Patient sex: F
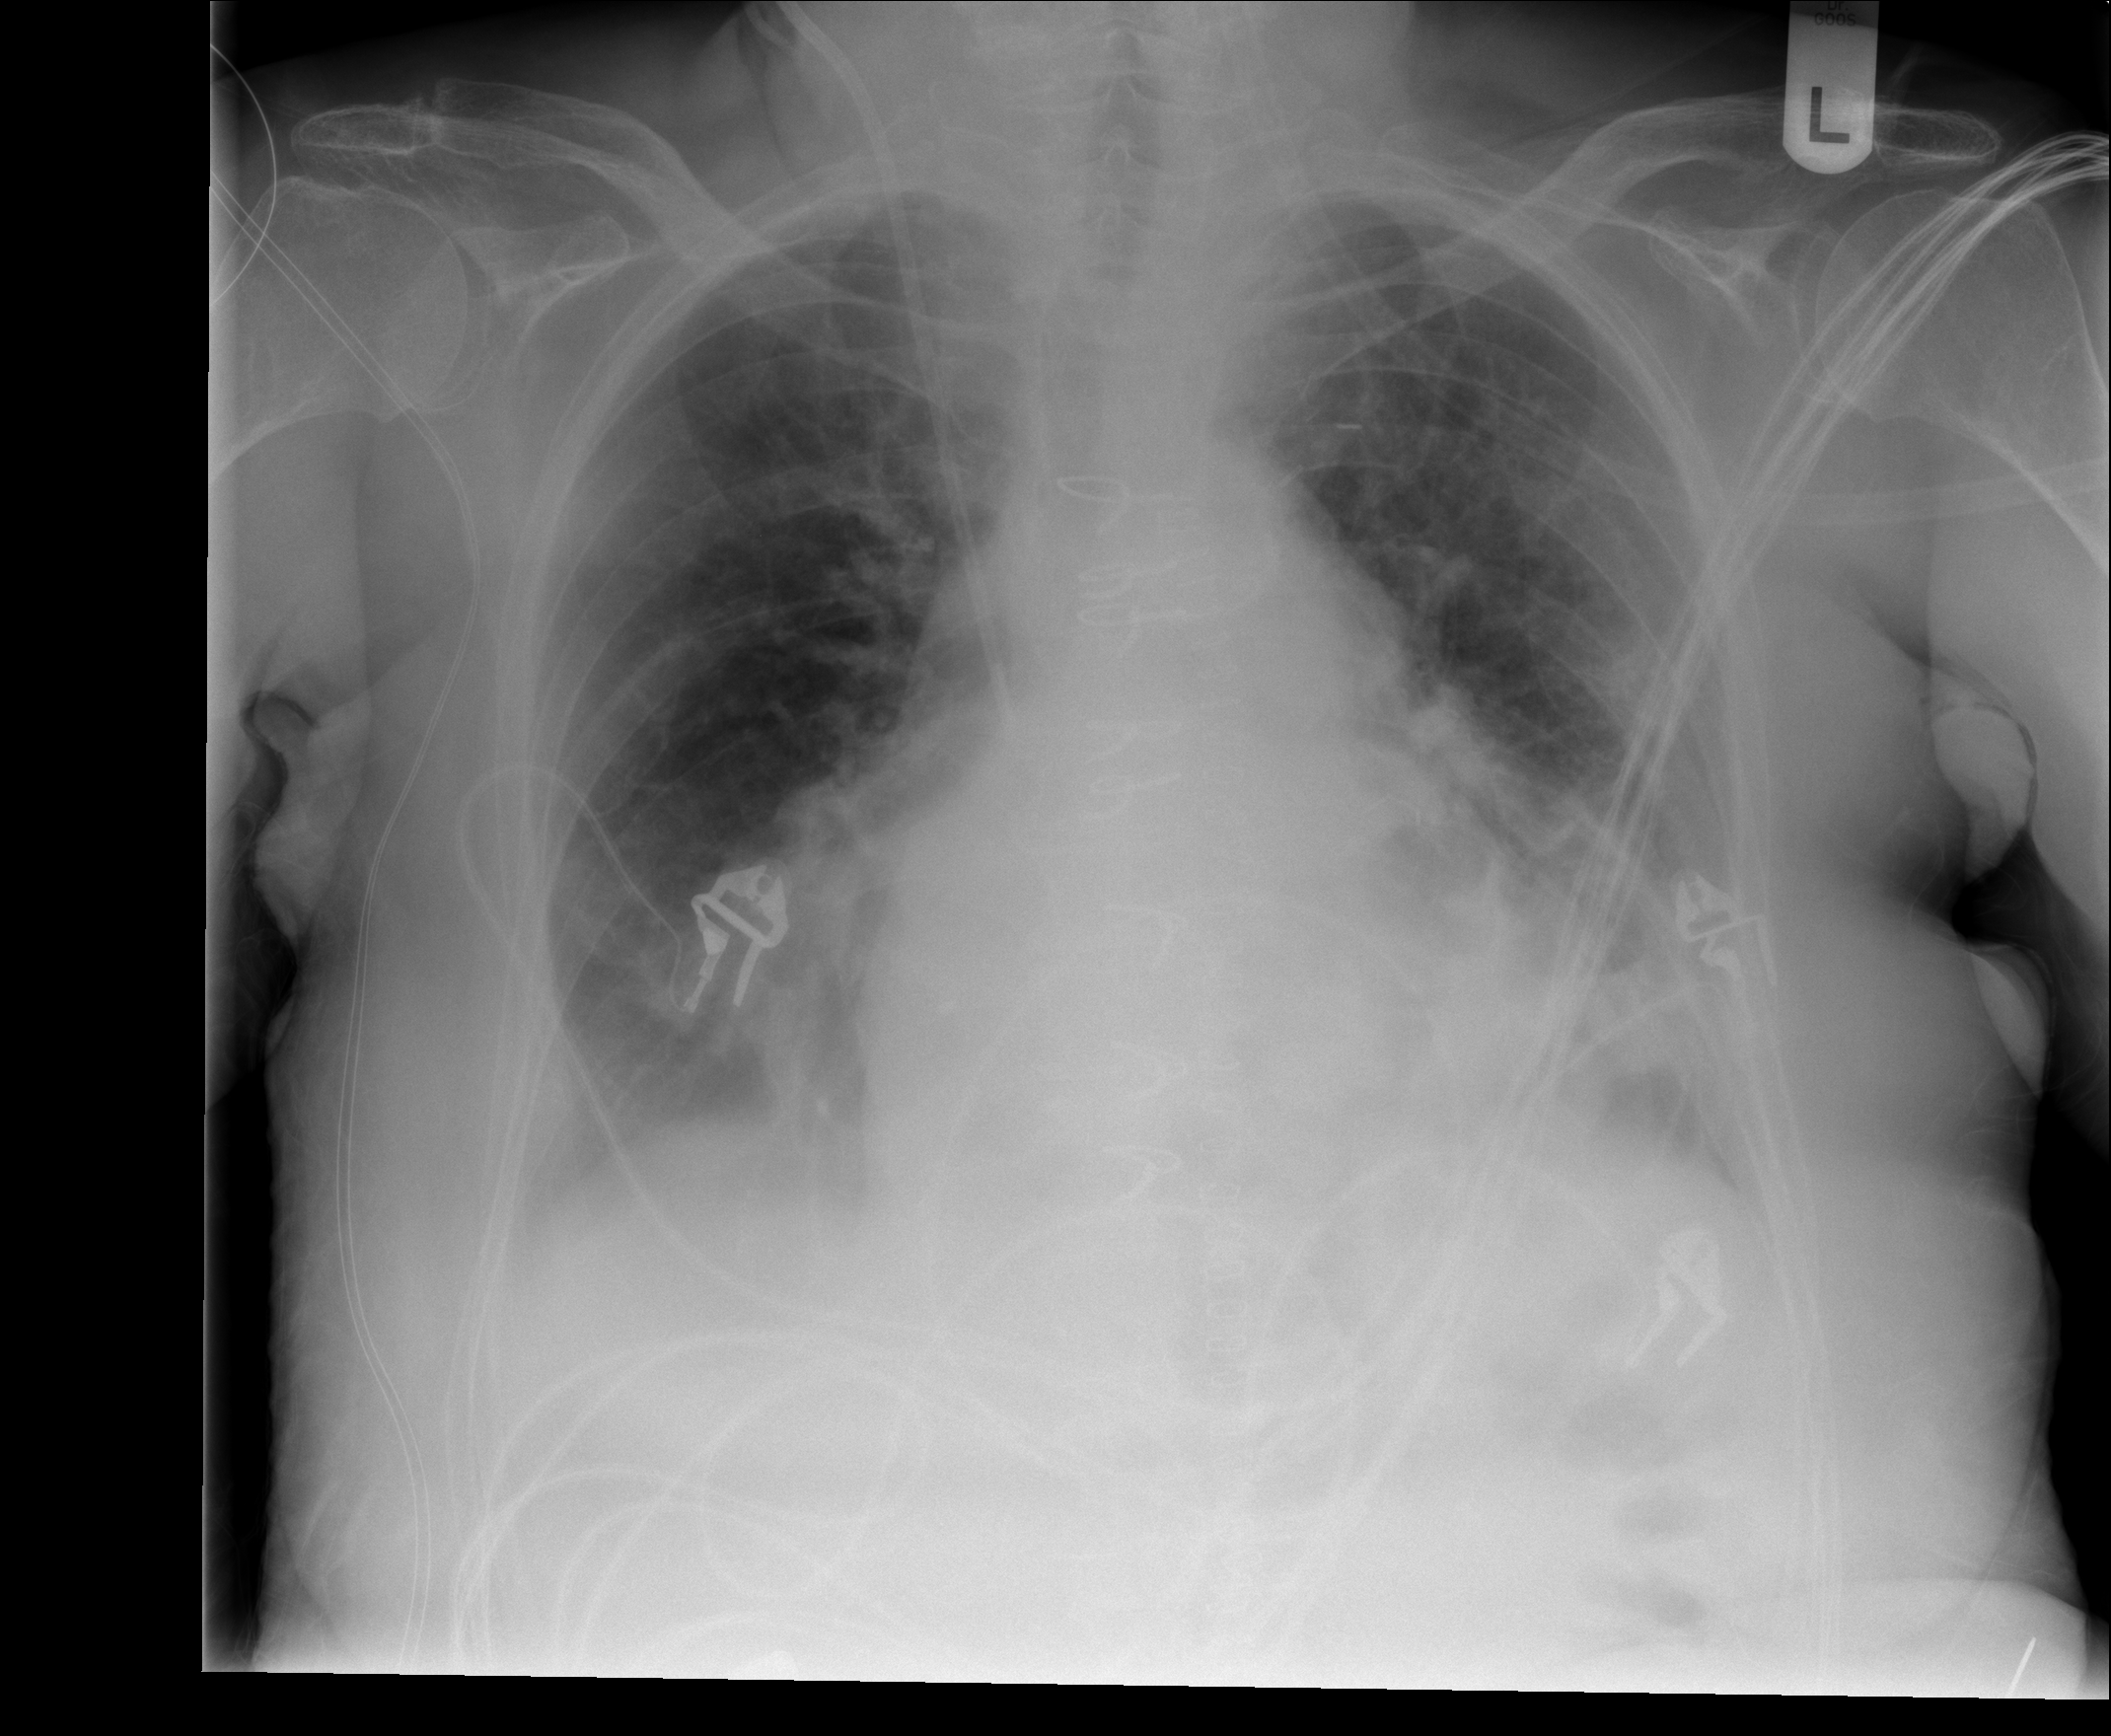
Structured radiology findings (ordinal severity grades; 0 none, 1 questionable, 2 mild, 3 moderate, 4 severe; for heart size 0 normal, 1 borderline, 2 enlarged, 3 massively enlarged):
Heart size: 2
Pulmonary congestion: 0
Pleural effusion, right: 1
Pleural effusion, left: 2
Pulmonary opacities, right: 0
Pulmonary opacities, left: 0
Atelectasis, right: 2
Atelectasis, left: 2